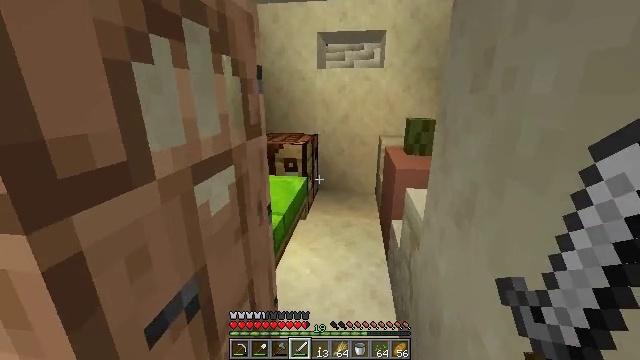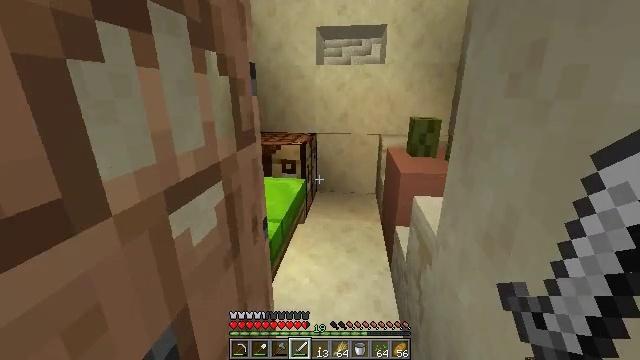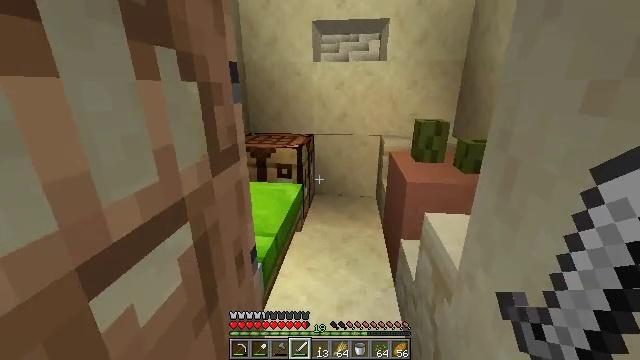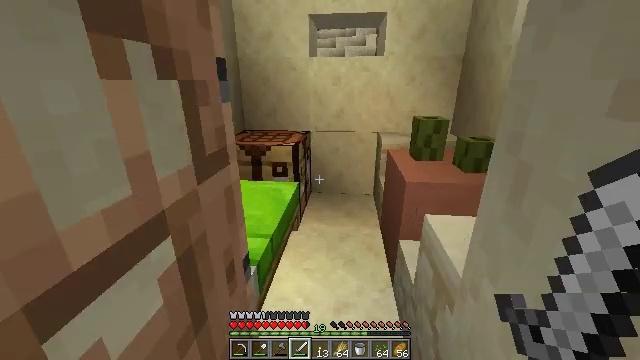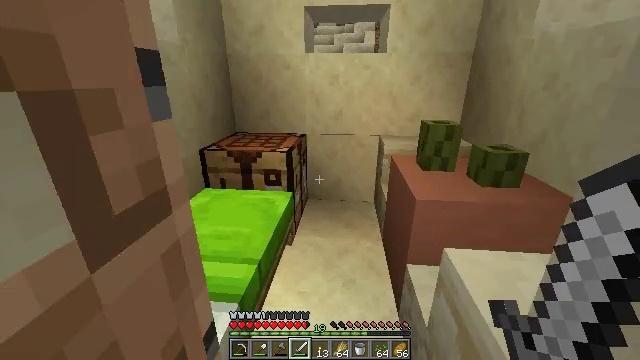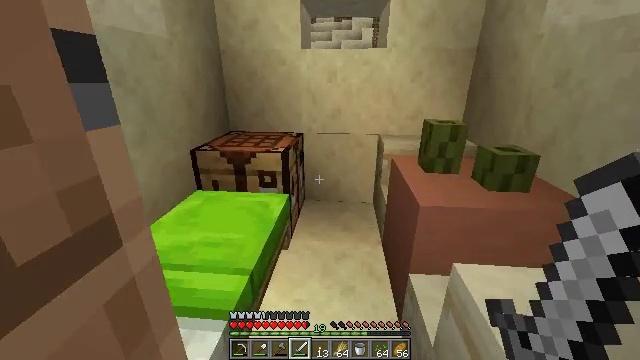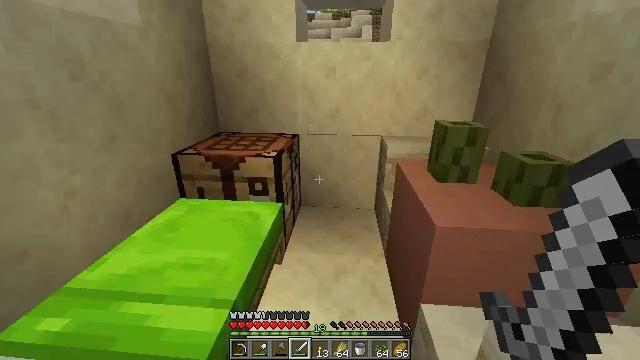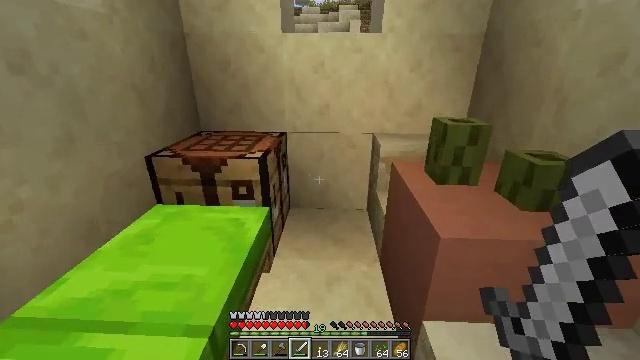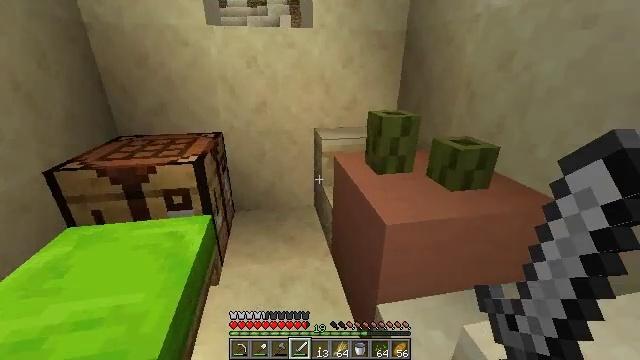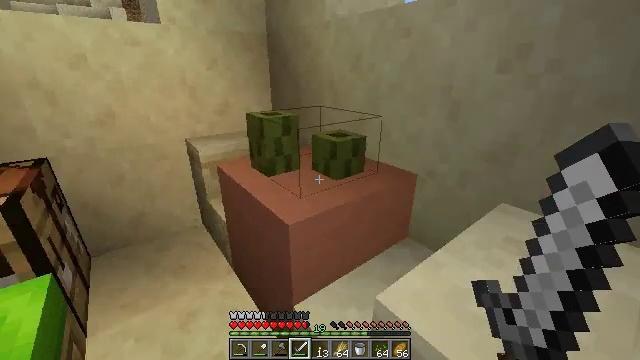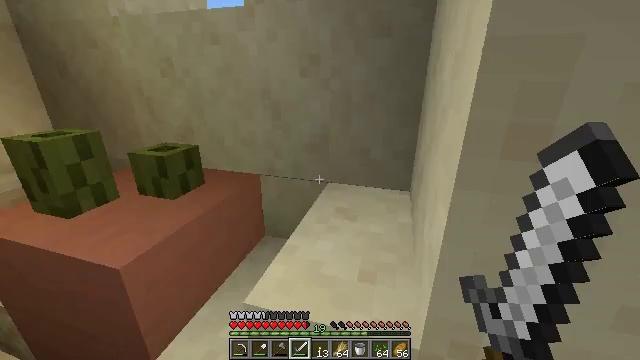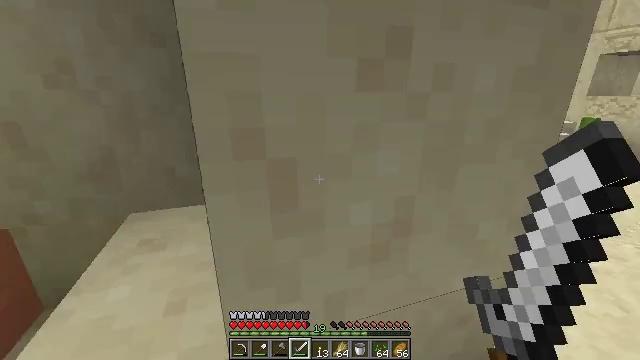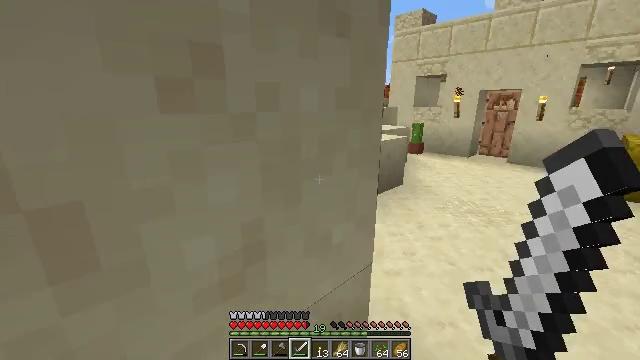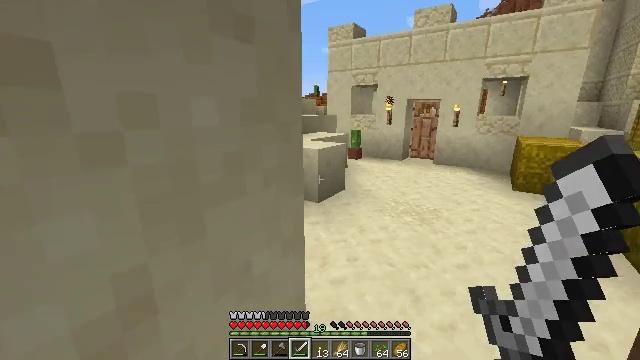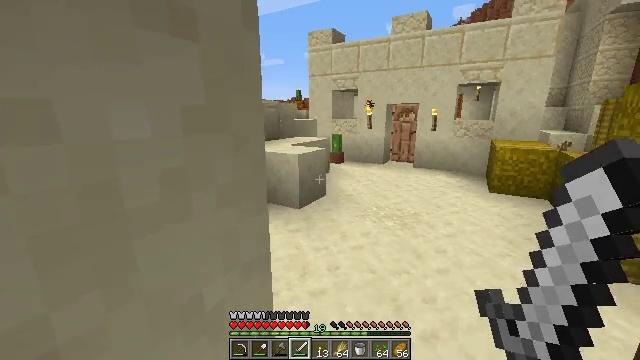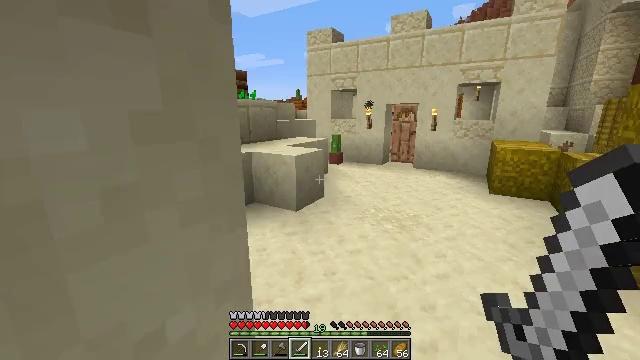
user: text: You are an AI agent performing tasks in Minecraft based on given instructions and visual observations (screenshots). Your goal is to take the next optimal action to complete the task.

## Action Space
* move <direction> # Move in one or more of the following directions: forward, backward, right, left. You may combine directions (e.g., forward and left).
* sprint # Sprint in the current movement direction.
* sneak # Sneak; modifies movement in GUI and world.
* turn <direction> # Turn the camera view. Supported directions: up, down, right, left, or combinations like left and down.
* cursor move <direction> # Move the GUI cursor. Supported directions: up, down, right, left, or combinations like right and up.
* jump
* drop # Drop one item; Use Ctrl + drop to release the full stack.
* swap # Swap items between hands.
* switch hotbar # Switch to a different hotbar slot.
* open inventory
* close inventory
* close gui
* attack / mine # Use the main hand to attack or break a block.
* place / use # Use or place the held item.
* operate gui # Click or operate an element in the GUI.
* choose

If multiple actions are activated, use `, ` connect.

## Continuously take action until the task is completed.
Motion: motion action
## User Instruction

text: drop lime bed
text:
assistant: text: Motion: move forward, attack / mine
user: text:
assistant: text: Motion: move forward, attack / mine
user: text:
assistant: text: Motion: move forward, attack / mine
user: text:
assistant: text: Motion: move forward, attack / mine
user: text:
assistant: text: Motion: move forward, attack / mine
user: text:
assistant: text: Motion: move forward, attack / mine
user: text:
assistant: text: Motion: turn right, attack / mine
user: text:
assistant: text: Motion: turn right, attack / mine
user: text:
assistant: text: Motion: turn right, attack / mine
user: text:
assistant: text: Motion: move right, turn right and up, attack / mine
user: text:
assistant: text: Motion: move right, turn right and up, attack / mine
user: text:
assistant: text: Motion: move right, turn right and up, attack / mine
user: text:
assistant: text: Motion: move right, turn right and up, attack / mine
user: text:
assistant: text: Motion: move right, turn right, attack / mine
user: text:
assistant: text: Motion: move forward and move right, attack / mine
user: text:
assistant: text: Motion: move forward and move right, attack / mine
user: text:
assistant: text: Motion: move forward and move right, attack / mine
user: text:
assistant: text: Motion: move forward, attack / mine
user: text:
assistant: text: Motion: move forward, attack / mine
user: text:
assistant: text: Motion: move forward, attack / mine
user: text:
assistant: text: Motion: move forward, attack / mine
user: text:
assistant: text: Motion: move forward, attack / mine
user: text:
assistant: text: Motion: move forward, attack / mine
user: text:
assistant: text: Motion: move forward, attack / mine
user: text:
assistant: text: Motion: move forward, attack / mine
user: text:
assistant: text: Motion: move forward, attack / mine
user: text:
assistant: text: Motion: move forward, attack / mine
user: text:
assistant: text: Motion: move forward, attack / mine
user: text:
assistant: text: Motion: move forward, turn right and up, attack / mine
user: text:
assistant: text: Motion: move forward, turn right and up, attack / mine